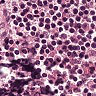
Metastatic tissue present: no